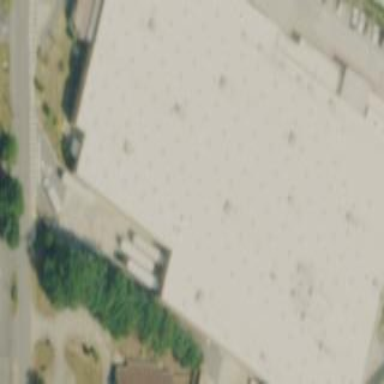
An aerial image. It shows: Supermarket building.